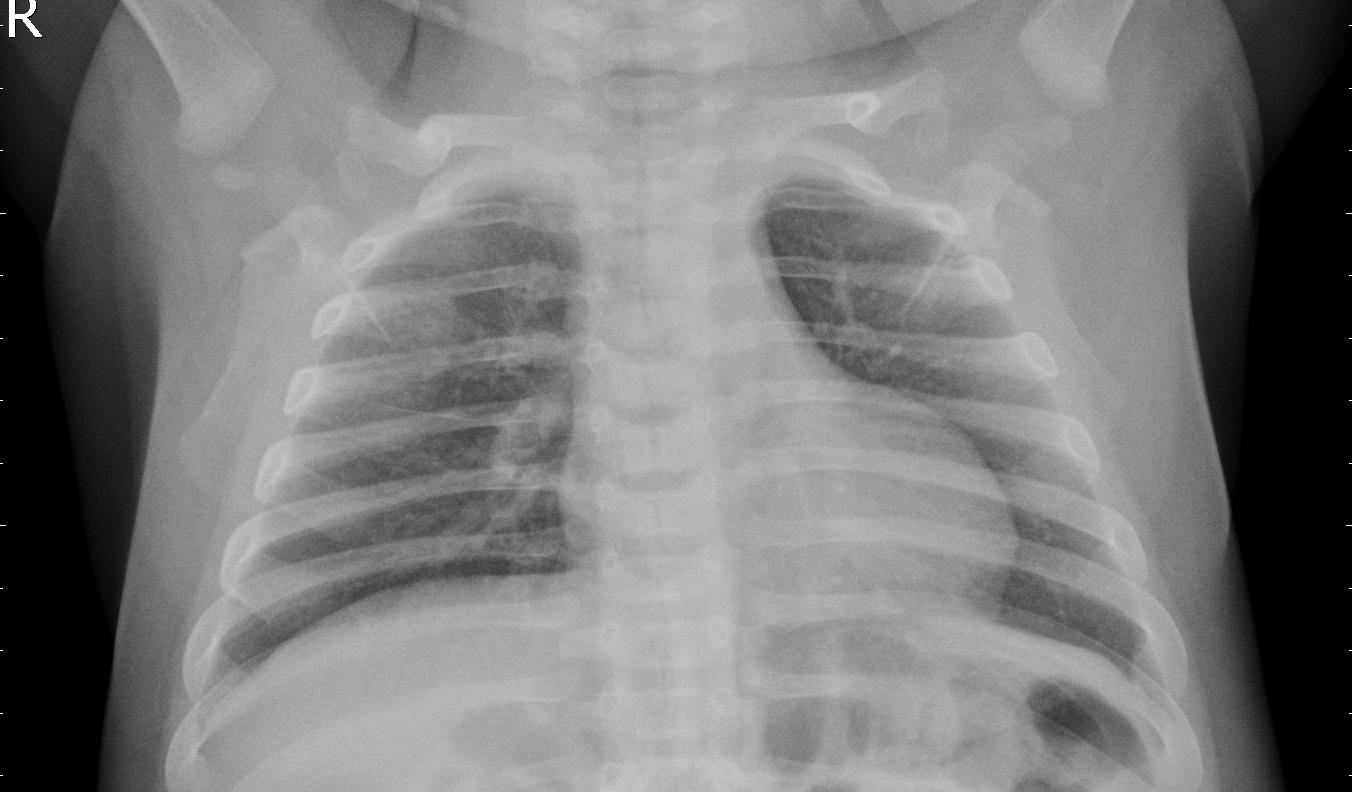
Diagnosis: PNEUMONIA